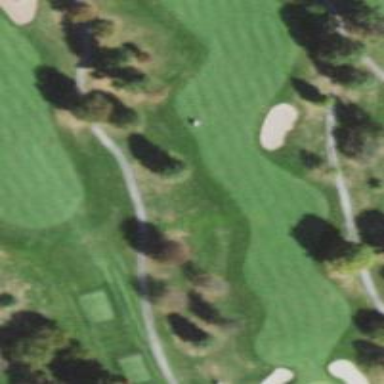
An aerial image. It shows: Golf fairway surrounded by grass.